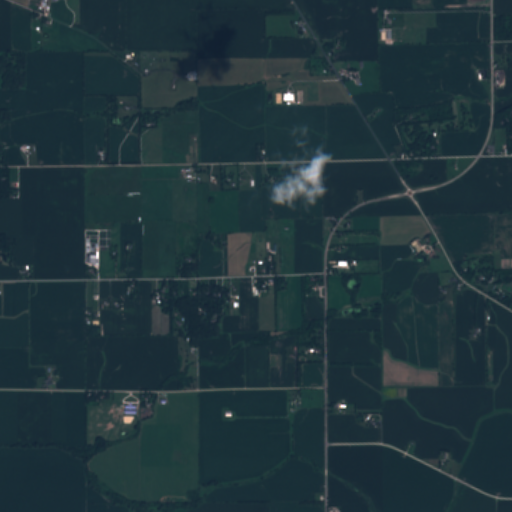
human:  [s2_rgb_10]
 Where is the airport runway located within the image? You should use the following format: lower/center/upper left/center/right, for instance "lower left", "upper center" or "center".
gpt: The airport runway is located in the lower left of the image.
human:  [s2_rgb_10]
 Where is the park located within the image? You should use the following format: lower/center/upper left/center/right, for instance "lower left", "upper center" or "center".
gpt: The park is located in the center right of the image.
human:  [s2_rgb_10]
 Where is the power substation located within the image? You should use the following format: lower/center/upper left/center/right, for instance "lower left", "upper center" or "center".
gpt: The power substation is located in the lower center of the image.
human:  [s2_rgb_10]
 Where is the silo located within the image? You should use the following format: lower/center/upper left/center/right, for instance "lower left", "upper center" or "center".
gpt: The silo is located in the upper right of the image.
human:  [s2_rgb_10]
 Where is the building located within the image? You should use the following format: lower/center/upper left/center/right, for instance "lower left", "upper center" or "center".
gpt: The building is located in the upper right of the image.
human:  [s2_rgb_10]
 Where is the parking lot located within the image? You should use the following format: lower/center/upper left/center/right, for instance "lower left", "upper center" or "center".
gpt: There is no parking lot in the image.